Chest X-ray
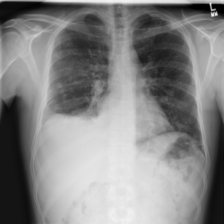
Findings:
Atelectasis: negative
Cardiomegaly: negative
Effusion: positive
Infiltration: negative
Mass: negative
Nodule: negative
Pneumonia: negative
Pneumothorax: negative
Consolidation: negative
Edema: negative
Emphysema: negative
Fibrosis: negative
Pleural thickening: negative
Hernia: negative